九年级 · 解析几何
(本题12分)如图所示,有一边长为$5{~cm}$的正方形$ABCD$和等腰$trianglePQR,PQ=PR=5{~cm},QR=8{~cm}$,点$B、C、Q、R$在同一条直线$l$上,从$C、Q$两点重合时,等腰三角形$PQR$以$1{~cm}/{s}$的速度沿直线$l$按箭头所示方向开始匀速运动,$t{~s}$后正方形$ABCD$与等腰三角形$PQR$重合部分的面积为$S{~cm}^{2}$.解答下列问题:(1)当$t=3$时，求$S$的值;(2)当$t=5$时，求$S$的值;（3）当$5<t<8$时,求$S$与$t$之间的函数关系式,并求出$S$的最大值.
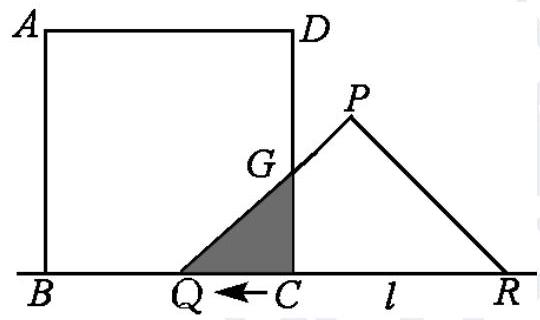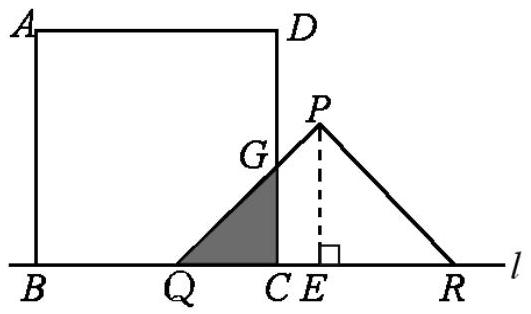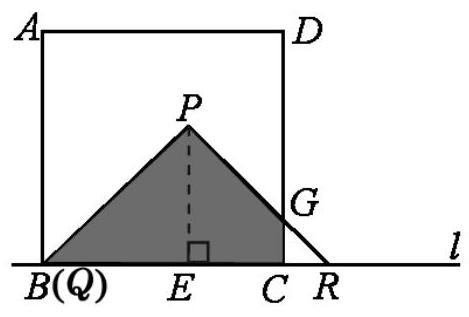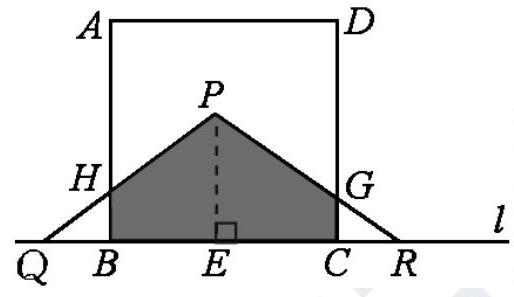
答案: 解:(1)作$PEperpQR,E$为垂足,如图所示.$becausePQ=PR$,$thereforeQE=RE=frac{1}{2}QR=4$.$thereforePE=sqrt{5^{2}-4^{2}}=3$.当$t=3$时,$QC=3$,设$PQ$与$DC$交于点$G$.$becausePE//DC$$thereforetriangleQCGbacksimtriangleQEP$.$thereforefrac{S}{S_{triangleQEP}}=left(frac{3}{4}right)^{2}$$becauseS_{triangleQEP}=frac{1}{2}times4times3=6$,$thereforeS=left(frac{3}{4}right)^{2}times6=frac{27}{8}left({~cm}^{2}right)$.(2)当$t=5$时,$CR=3$,点$B$与点$Q$重合,设$PR$与$DC$交于点$G$,如图所示.由$triangleRCGbacksimtriangleREP$得$S_{triangleRCG}=frac{27}{8}$.$thereforeS=S_{trianglePQR}-S_{triangleRCG}=12-frac{27}{8}=frac{69}{8}left({~cm}^{2}right)$.(3)当$5<t<8$时,$QB=t-5,RC=8-t$,如图所示.设$PQ$交$AB$于点$H$.由$triangleQBHsimtriangleQEP$得$S_{triangleQBH}=frac{3}{8}(t-5)^{2}$.由$triangleRCGsimtriangleREP$得$S_{triangleRCG}=frac{3}{8}(8-t)^{2}$,$thereforeS=12-frac{3}{8}(t-5)^{2}-frac{3}{8}(8-t)^{2}$,即$S=-frac{3}{4}t^{2}+frac{39}{4}t-frac{171}{8}$.$thereforeS=-frac{3}{4}left(t-frac{13}{2}right)^{2}+frac{165}{16}$.$thereforeS_{text{最大值}}=frac{165}{16}{~cm}^{2}$.